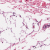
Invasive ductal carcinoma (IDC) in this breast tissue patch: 0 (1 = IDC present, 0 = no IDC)